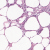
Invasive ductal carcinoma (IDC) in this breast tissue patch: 0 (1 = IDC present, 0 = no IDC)